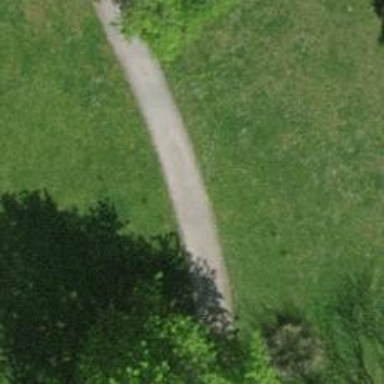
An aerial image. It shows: Footway with fine gravel surface.